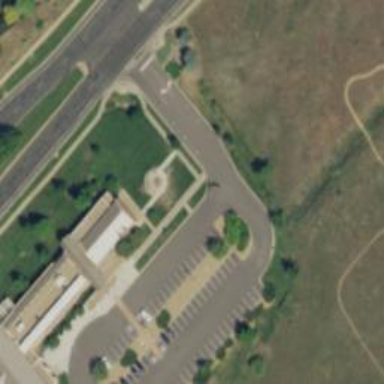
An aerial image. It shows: Public building.